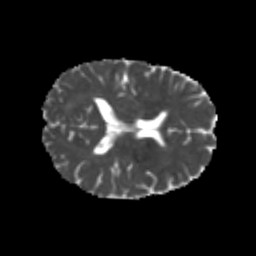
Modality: MD
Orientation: axial
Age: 21
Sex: male
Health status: healthy
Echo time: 0.074 s